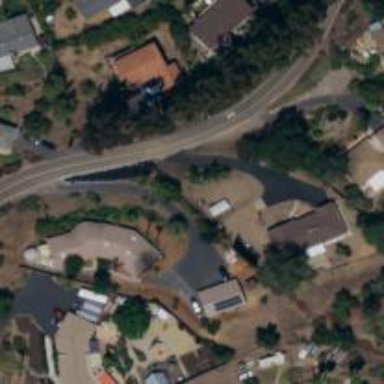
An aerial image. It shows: Driveway.